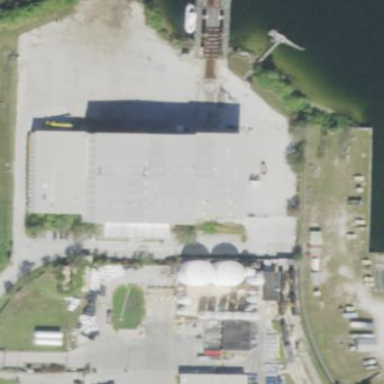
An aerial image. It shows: Building located in boatyard area.